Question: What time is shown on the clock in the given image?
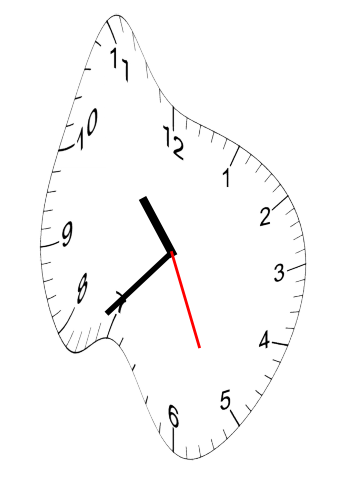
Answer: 10:37:26